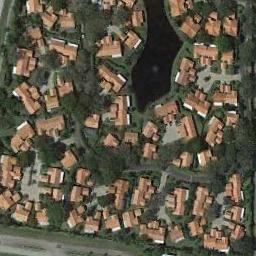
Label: dense_residential